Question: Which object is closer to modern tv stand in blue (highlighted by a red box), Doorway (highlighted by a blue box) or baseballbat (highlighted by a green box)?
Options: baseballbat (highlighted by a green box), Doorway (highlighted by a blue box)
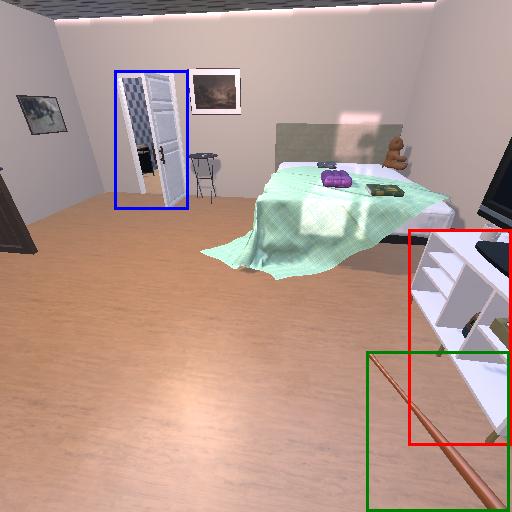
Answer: baseballbat (highlighted by a green box)